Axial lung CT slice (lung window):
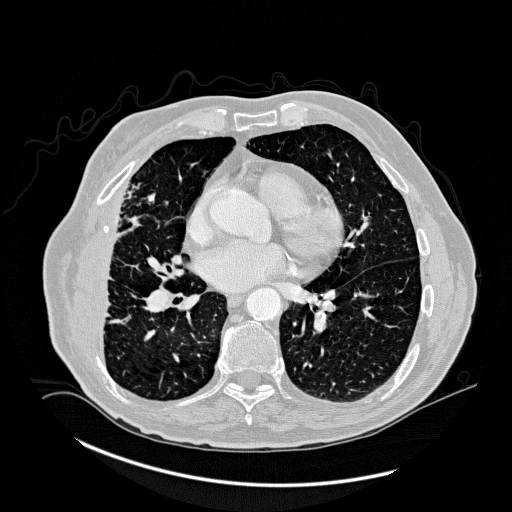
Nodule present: no